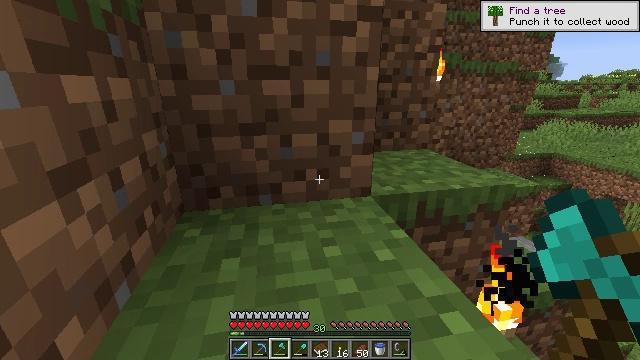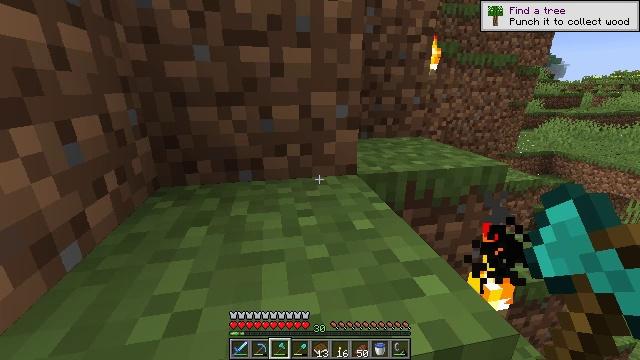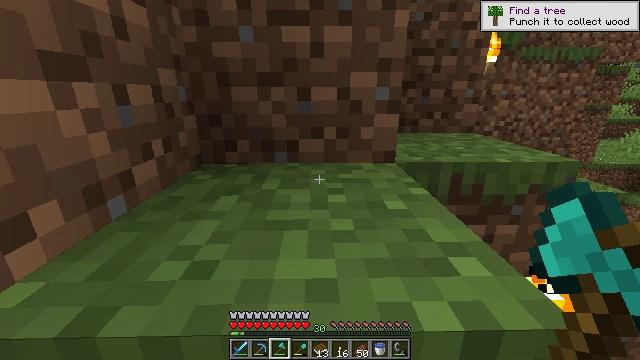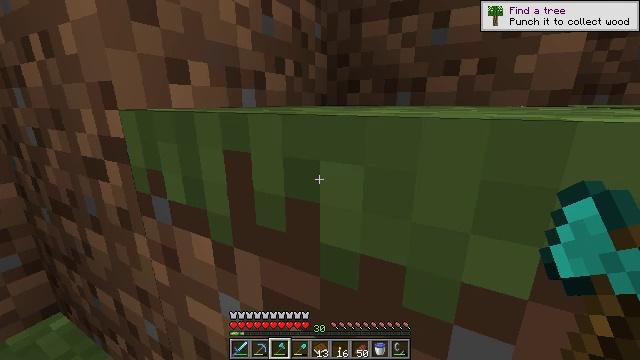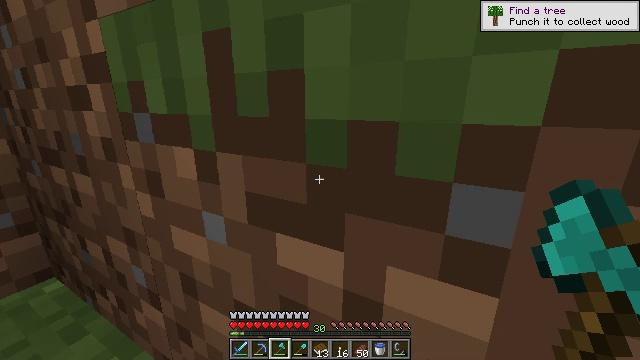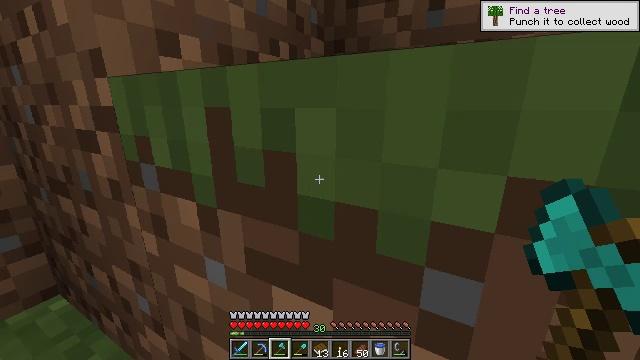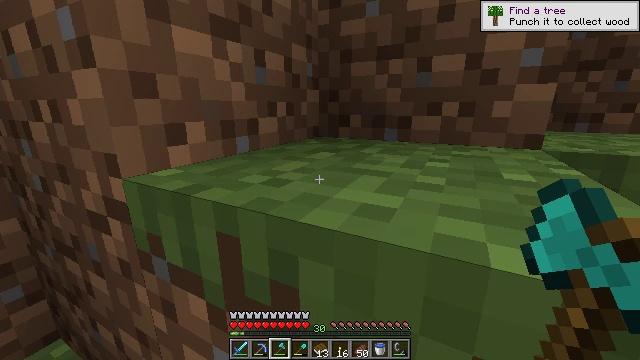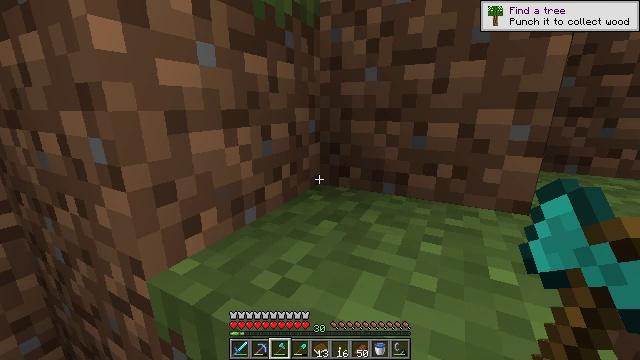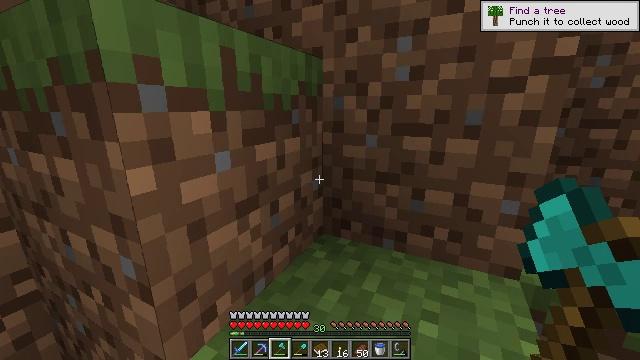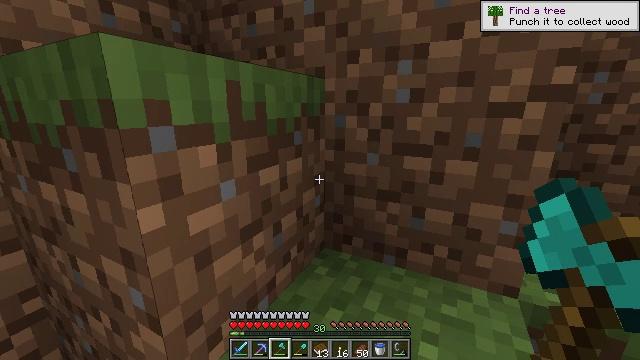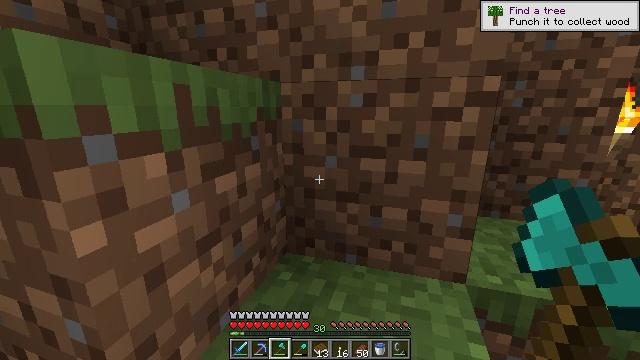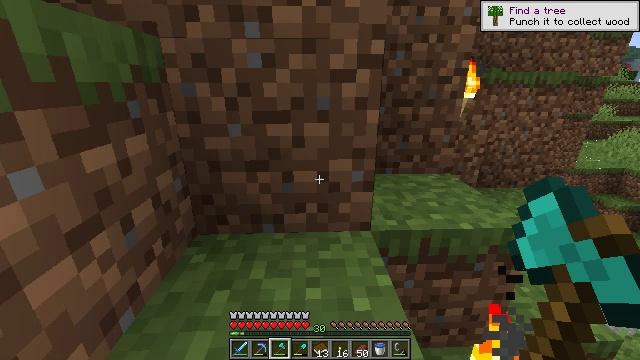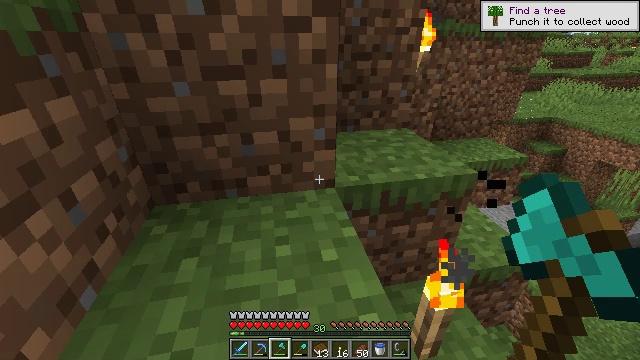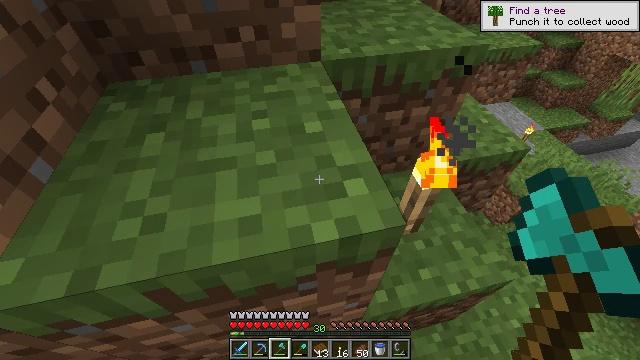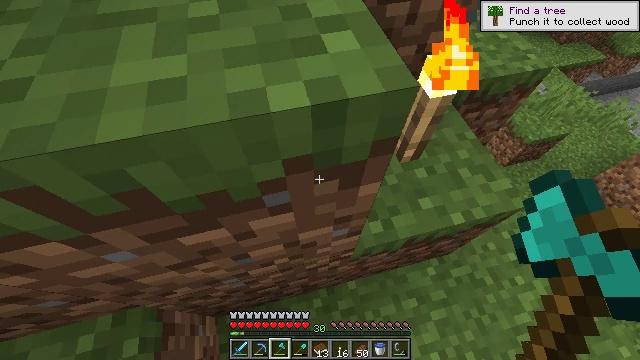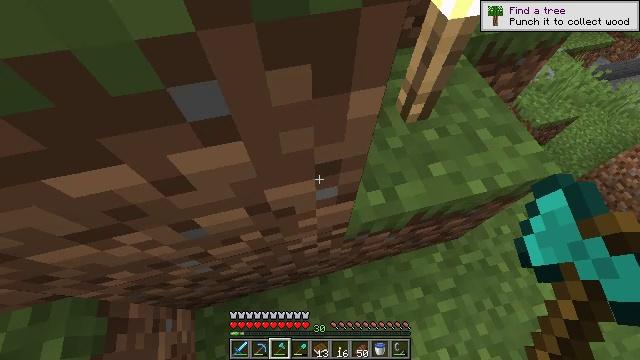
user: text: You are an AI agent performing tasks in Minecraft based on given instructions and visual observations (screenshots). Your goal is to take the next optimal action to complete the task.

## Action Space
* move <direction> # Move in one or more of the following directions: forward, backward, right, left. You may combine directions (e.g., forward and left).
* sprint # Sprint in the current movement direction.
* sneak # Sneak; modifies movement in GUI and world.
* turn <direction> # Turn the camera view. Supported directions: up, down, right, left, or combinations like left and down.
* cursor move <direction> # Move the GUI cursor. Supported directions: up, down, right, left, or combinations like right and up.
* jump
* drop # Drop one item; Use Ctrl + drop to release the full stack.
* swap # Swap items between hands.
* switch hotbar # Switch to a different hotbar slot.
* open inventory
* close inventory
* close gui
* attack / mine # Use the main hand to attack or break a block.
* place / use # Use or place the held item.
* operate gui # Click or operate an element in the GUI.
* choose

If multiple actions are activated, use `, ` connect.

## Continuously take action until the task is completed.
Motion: motion action
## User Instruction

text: Disassemble the powered rail from the track.
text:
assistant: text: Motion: move forward, sprint
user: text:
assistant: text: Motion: move forward, sprint, turn left
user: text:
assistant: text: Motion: move forward, sprint, turn left and up, jump
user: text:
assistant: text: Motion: move forward, sprint, jump
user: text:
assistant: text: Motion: move forward, sprint, jump
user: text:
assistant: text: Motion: move forward, sprint, turn right, jump
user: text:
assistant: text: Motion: move forward, sprint
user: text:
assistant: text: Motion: move forward and move right, sprint
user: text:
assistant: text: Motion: move forward and move right, sprint
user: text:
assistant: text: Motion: move forward and move right, sprint, turn right
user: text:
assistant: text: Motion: move forward and move right, sprint, turn right and down
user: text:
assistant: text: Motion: move forward and move right, sprint, turn right and down
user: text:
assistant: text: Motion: move forward and move right, sprint, turn right and down
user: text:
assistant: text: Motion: move forward and move right, sprint, turn right and down
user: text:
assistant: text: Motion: move forward and move right, turn down
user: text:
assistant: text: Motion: move forward and move right
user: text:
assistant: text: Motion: move forward and move right
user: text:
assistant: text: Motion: move forward and move right
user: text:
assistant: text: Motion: move forward and move right, turn left and up
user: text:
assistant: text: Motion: move forward, turn left and up, jump
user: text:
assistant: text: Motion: move forward, turn left and up, jump
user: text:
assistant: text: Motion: move forward, jump
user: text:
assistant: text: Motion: move forward, turn left and up, jump
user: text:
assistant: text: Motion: move forward, turn left and up
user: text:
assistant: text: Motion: move forward, turn left and up
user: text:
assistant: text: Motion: move forward, turn left and up
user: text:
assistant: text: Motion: move forward, turn left and up
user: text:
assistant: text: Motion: move forward, turn left and up
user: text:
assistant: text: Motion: move forward, sprint, turn left and up, jump
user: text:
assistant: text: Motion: move forward, sprint, turn left and up, jump